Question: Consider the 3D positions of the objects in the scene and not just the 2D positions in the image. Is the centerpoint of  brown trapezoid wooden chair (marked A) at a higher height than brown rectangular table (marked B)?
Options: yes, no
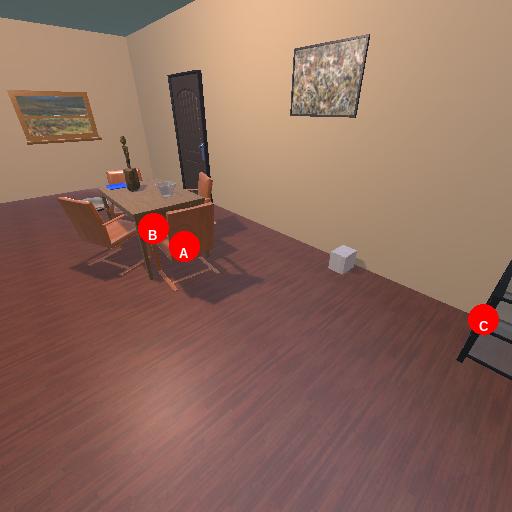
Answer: yes